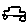
Label: car